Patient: sex F, age 57
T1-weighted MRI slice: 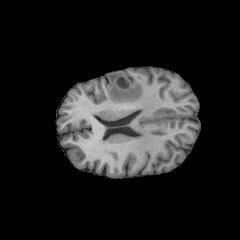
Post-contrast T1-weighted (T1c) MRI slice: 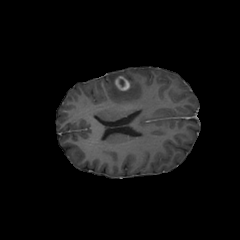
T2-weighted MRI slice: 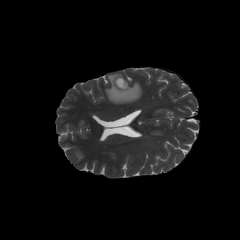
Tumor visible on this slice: yes
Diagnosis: Glioblastoma, IDH-wildtype
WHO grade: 4